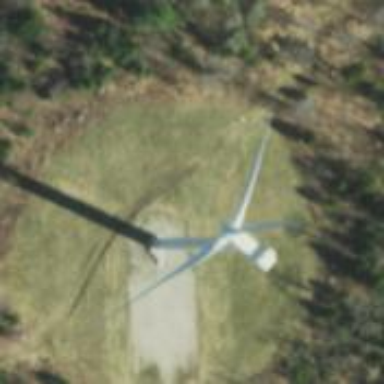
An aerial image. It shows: Wind power generator with horizontal axis wind turbine manufactured by Vestas.